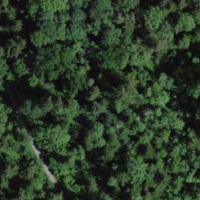
EUNIS habitat code: 44
Species observed at this site:
Acer campestre